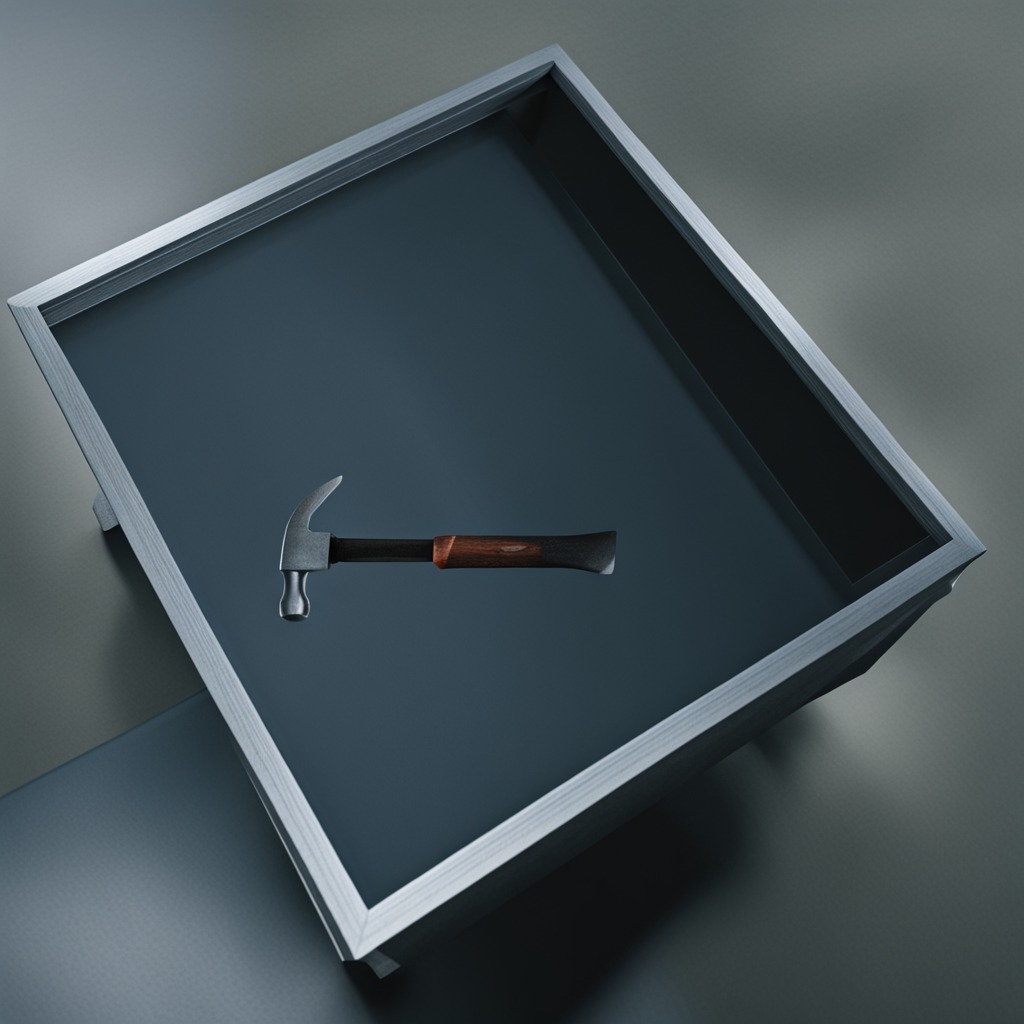
A hammer is lying on the toolbox surface.